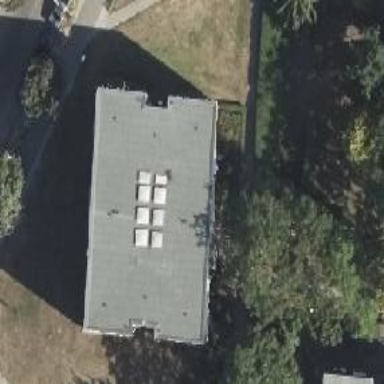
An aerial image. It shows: Residential building with flat roof made of tar paper. The building is colored white.